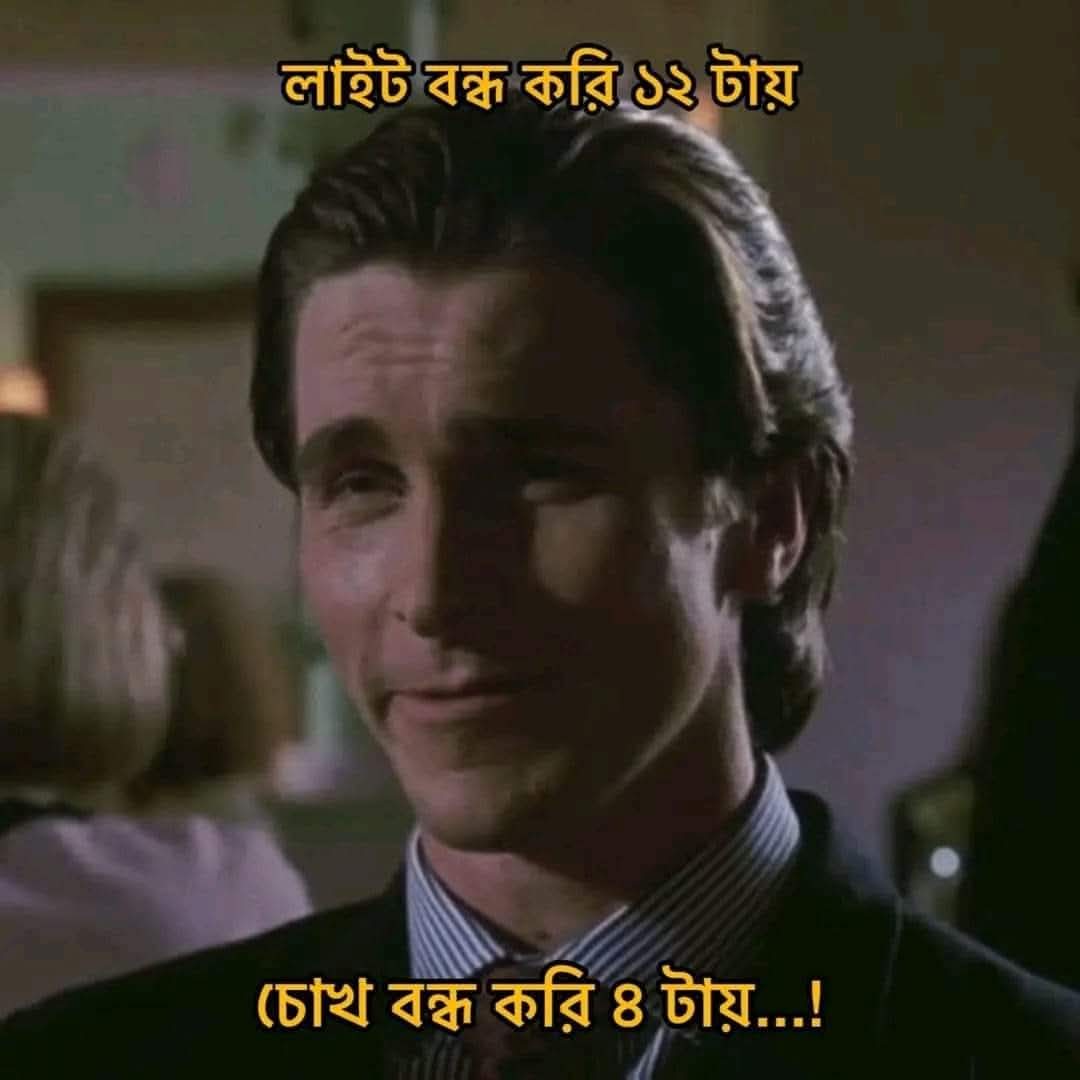
Text: লাইট বন্ধ করি ১২ টায়
চোখ বন্ধ করি ৪ টায়...!
Label: Non Hate